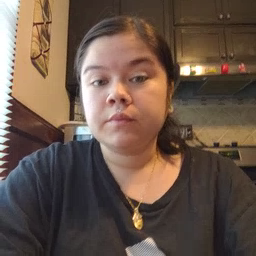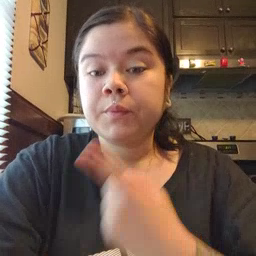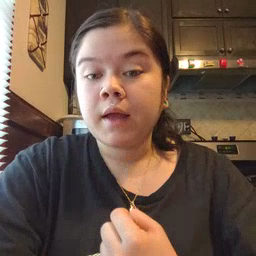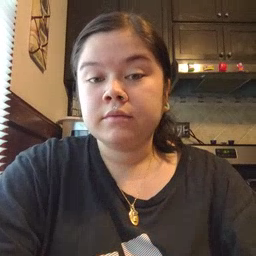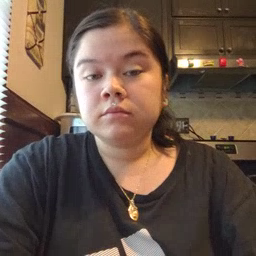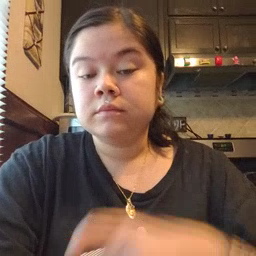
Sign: red